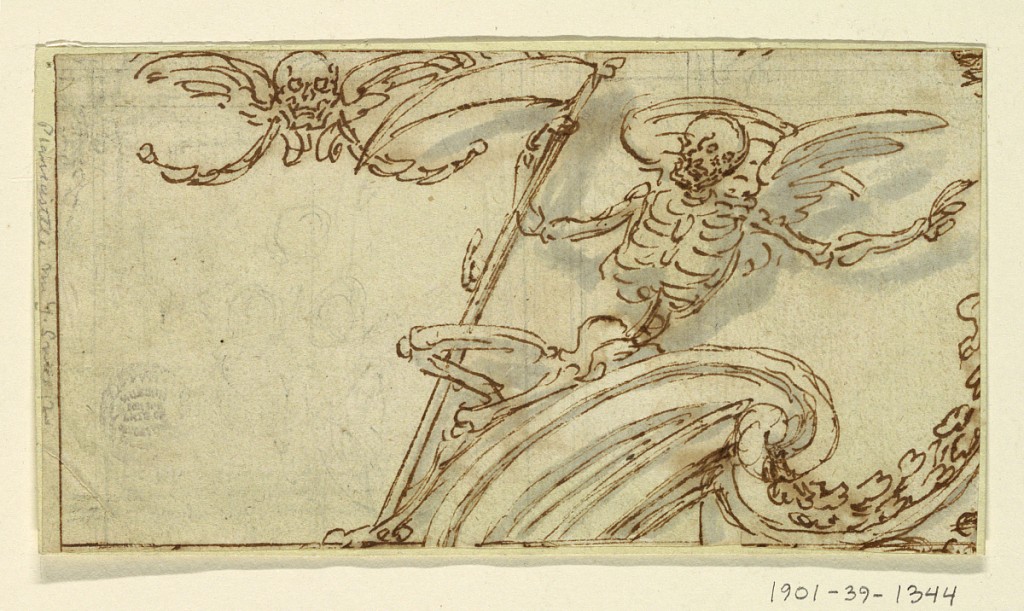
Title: Project for a Sepulcher Monument
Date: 1625–1650
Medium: Black chalk, pen and ink, brush and bistre, grey water color on paper
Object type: Drawing
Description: Horizontal rectangle showing a winged skeleton with a scythe sitting upon the cornice of a broken pediment. Upper left, festoons hang from a winged skull.